Current action and preconditions to check: path_clear

Your task: For each precondition in the list above, predict whether it will hold at this action.

Consider the current scene as observed from the mobile robot's camera, and analyze the predicted future states of all dynamic agents (e.g., people, animals, vehicles, or any moving entities) within the NEXT SECOND.

IMPORTANT: Only answer "very likely" if you are absolutely certain—based on strong, clear evidence—that a dynamic agent will violate the precondition in the predicted future state. Do NOT answer "very likely" for unlikely, ambiguous, or low-probability risks.

Ask yourself for each precondition: Is there a high probability, with clear and convincing evidence, that the predicted future states of any dynamic agent will interfere with the predicted future state of the currently executing action within the NEXT SECOND, causing that precondition to fail?

Assess the risk level based on these predictions. Use "likely" or "very likely" if motions create a clear risk of interference.

Use "neutral" or "improbable" if agents are nearby but their predicted paths are clearly diverging or non-conflicting.

Failure Risk Categories: "very improbable", "improbable", "neutral", "likely", "very likely"

Answer Format: Output ONLY the probability_of_failure value from these categories: "very improbable", "improbable", "neutral", "likely", "very likely"

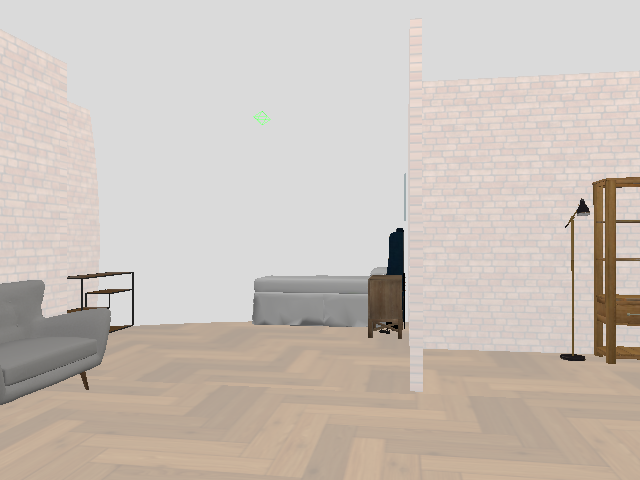

Answer: very improbable